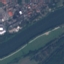
Land use / land cover class: River